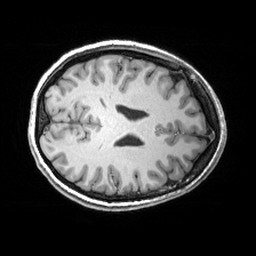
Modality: T1w
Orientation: axial
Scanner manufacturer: siemens
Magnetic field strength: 3 T
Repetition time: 2.53 s
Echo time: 0.00299 s